Question: I conduct a research about global education recently and the following graph is an important plot of my research.

'''
ggplot(sam_data,aes(JOY,PV)) +
geom_line(aes(colour = Individualism))+
facet_grid(occupation~as.factor(Gender)) +
theme(legend.key.height = unit(2.0,"cm"),legend.text = element_text(size = 5,face = "plain")) +
scale_color_continuous("Individualism",labels=sam_data$country,breaks =sam_data$Individualism)+
geom_smooth()
'''
And the problem is obvious :
1) The correlation line of different countries is all combined into one line, instead of different lines when segmented into gender and occupation.
2) The legend is a mess as I want to make it shown clear the countries corresponding to their individualism level. However, I tried to adjust many parameters of the legend and it did not work so much.
3) Also, I do not know how to delete the white gap produced by the 'breaks' parameter. Any thoughts would be great!
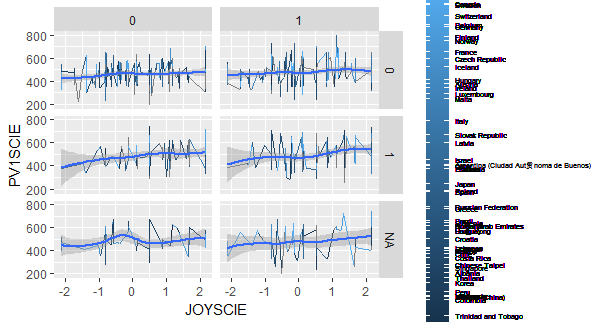
Answer: I have solved the second problem by adjusting the 'aes' parameter in 'ggplot' function. The new code of mine is as follows
'''
ggplot(sam_data,aes(JOYSCIE,PV1SCIE,group = CNTRYID)) +
geom_point(aes(color = Individualism.comp4))+
facet_grid(recode.OCOD3~as.factor(Gender0women1men)) +
theme(legend.key.height = unit(3.0,"cm"),legend.text = element_text(size = 5,face = "plain")) +
scale_color_gradientn("Individualism",labels=sam_data$CNTRYID,breaks =sam_data$Individualism.comp4,colors = rainbow(4))+
scale_x_continuous(limits = c(-2,2))
'''